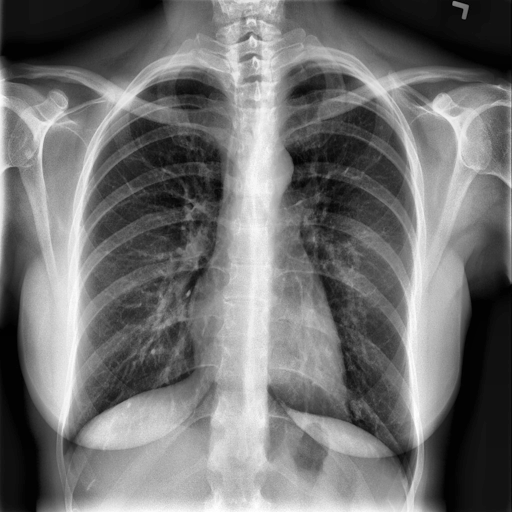
Finding: NORMAL